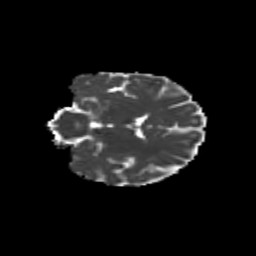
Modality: MD
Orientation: coronal
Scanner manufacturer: siemens
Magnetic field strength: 3 T
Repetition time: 9.2 s
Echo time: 0.084 s